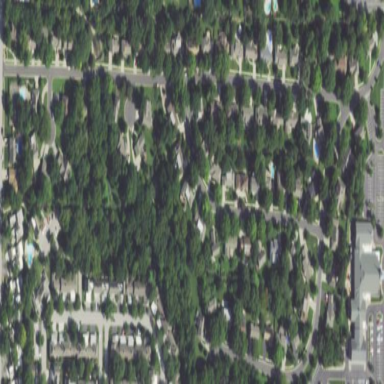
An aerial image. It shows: Single-family residential area.